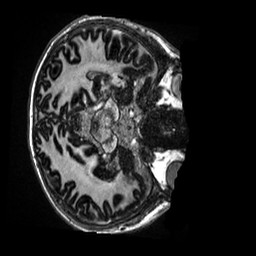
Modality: MP2RAGE
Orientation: axial
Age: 11
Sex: male
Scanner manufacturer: siemens
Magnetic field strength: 3 T
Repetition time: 4 s
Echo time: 0.00303 s